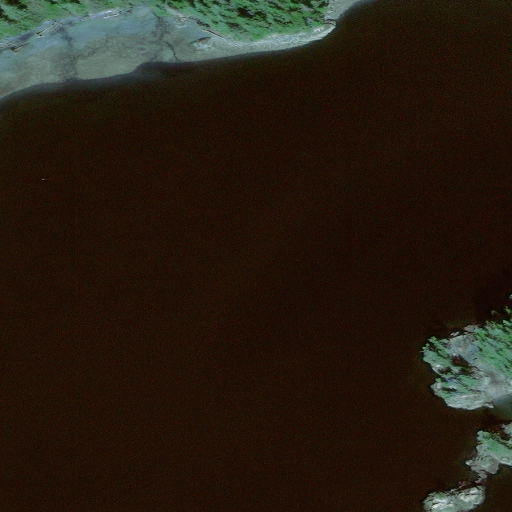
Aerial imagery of island in Alaska named Center Islets containing only unknown